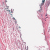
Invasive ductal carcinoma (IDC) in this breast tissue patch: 0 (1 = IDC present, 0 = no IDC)